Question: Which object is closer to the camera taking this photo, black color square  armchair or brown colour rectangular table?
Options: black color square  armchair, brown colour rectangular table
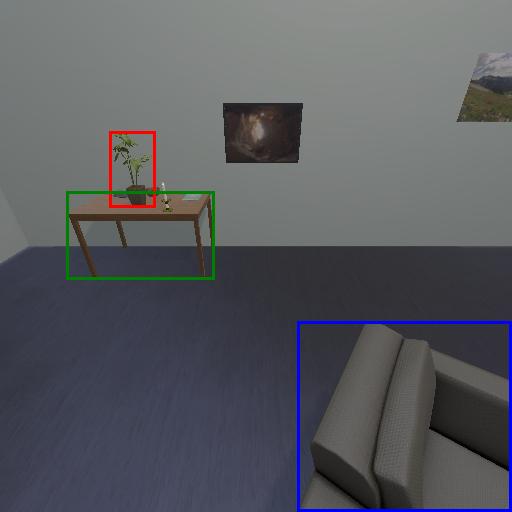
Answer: black color square  armchair